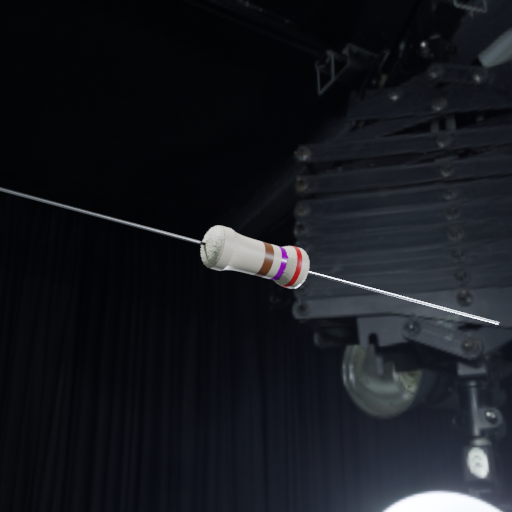
Resistor colour bands (in order): brown, violet, red